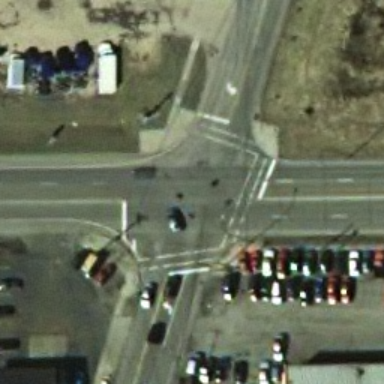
An intersection with a few cars on the road .